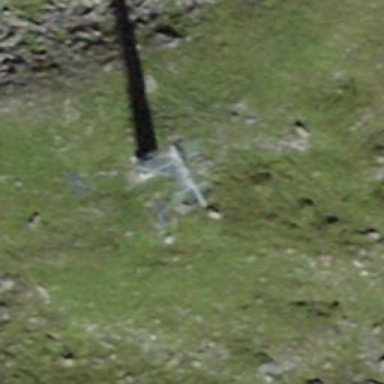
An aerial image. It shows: Pylon for aerialway.